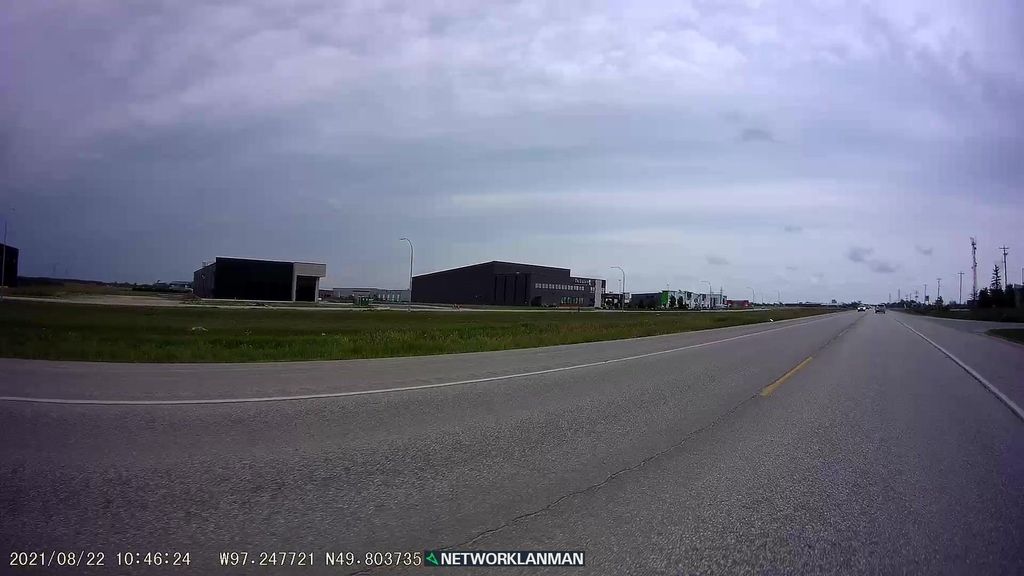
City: winnipeg